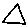
Label: triangle